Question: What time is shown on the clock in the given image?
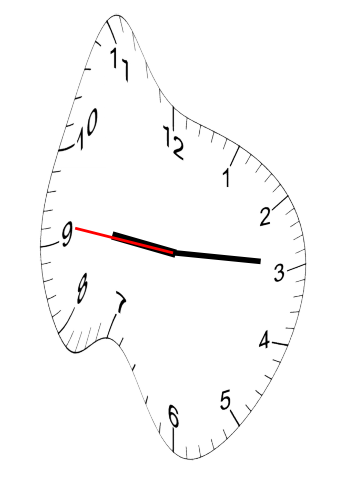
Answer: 09:14:46